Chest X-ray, PA view. Patient: 27 years old, sex M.
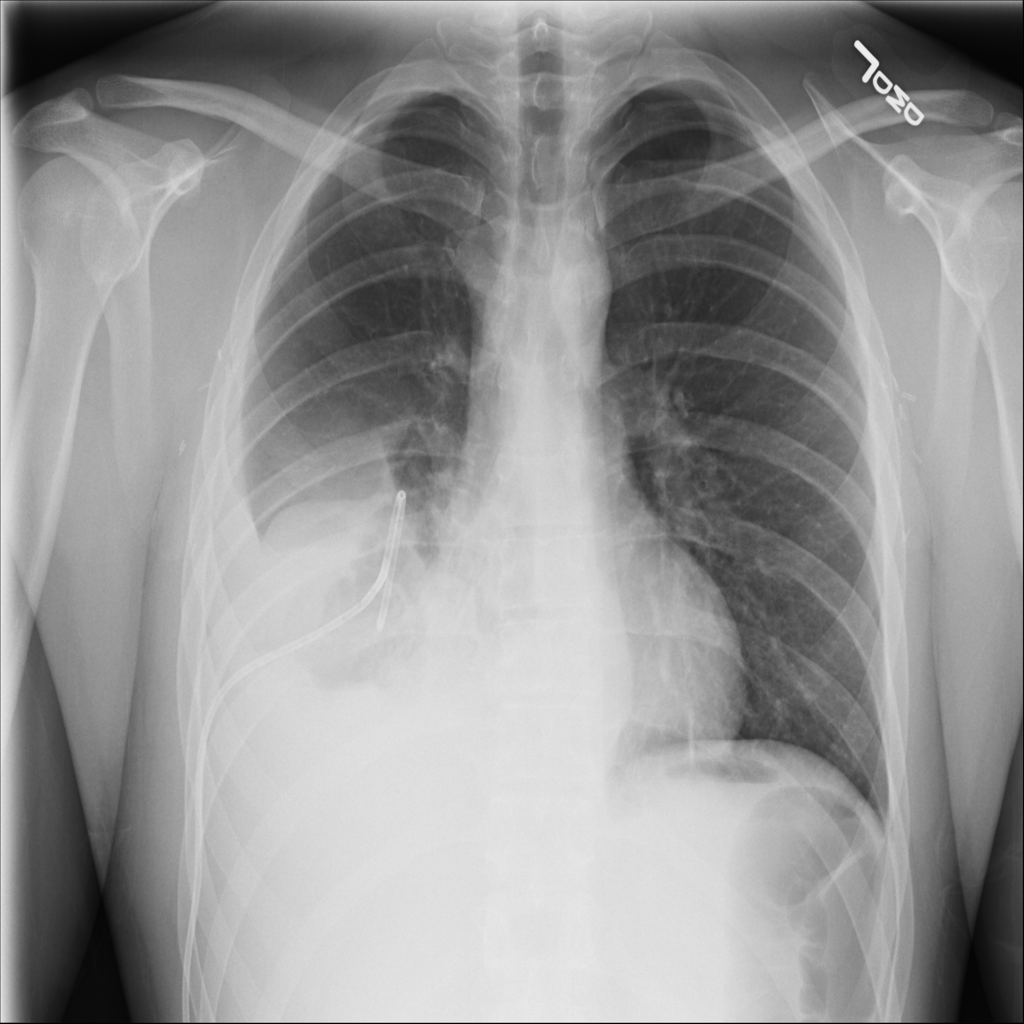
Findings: Effusion, Infiltration